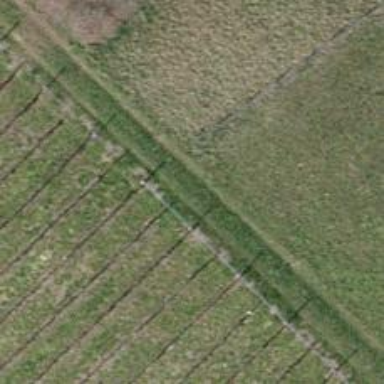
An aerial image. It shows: Grassy track with grade 5 track type.